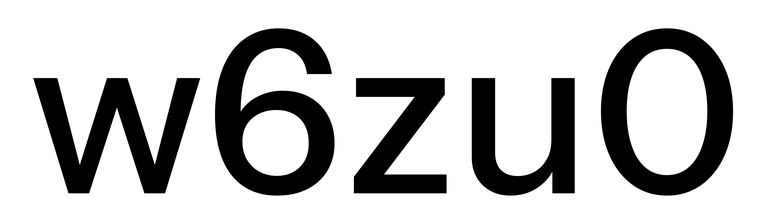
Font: InstrumentSans_Medium